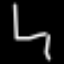
Label: chair